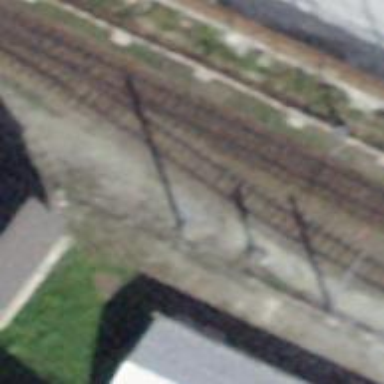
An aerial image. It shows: Narrow-gauge railway siding with 1 track. The track is electrified with contact line.